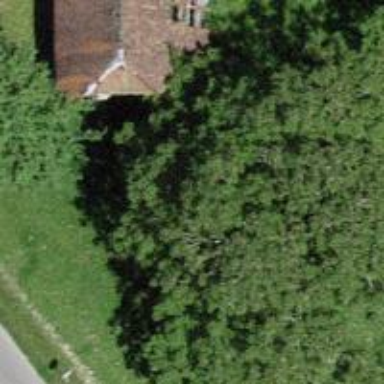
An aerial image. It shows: Barn.